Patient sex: M
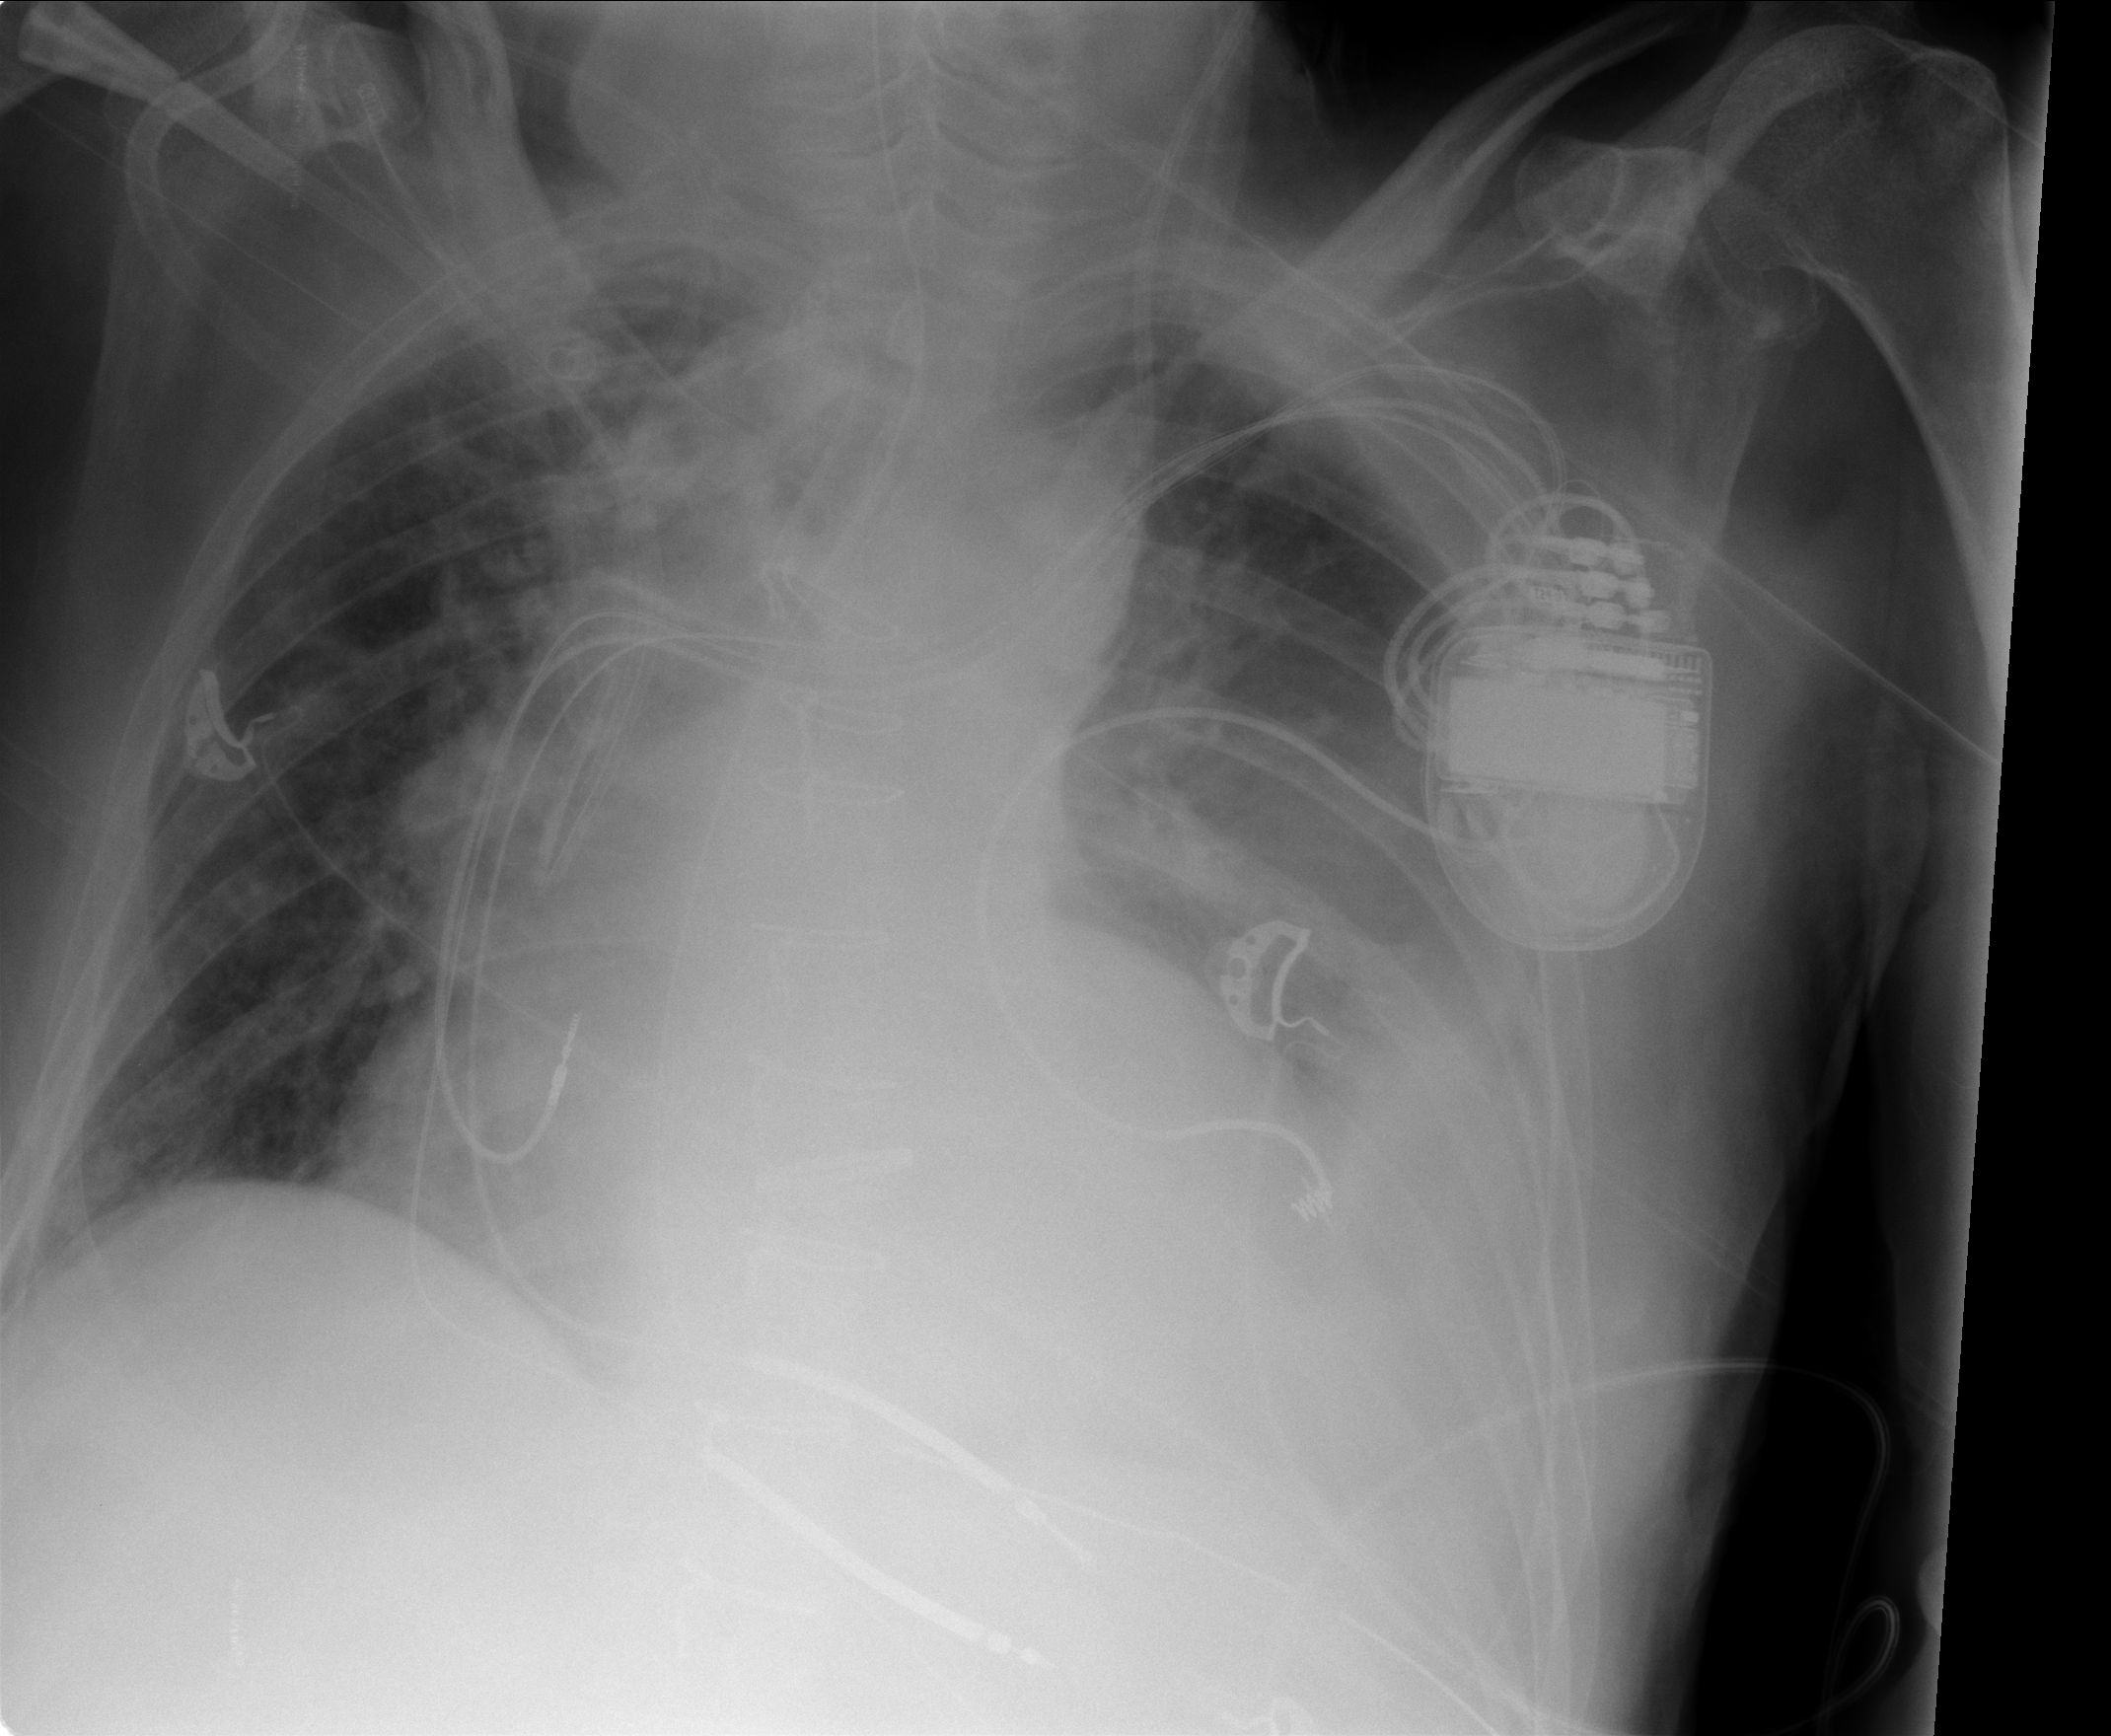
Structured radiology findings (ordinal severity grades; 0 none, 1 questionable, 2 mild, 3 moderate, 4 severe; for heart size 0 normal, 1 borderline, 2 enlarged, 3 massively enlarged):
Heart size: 2
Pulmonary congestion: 2
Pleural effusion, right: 0
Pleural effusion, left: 3
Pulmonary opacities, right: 0
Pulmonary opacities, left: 0
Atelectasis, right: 0
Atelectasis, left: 3